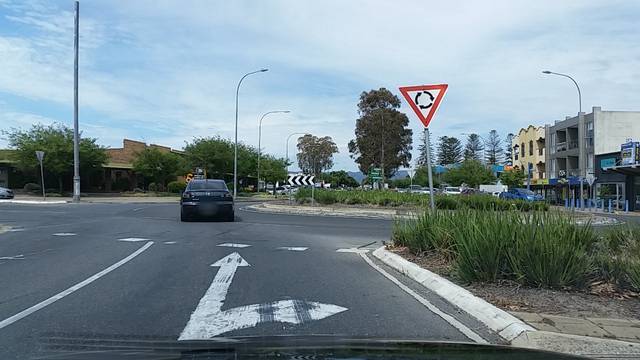
Region: Australia
Coordinates: -34.976, 138.517